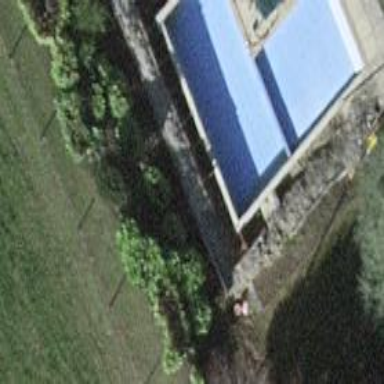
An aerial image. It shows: Swimming pool located in leisure land.